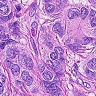
Metastatic tissue present: yes